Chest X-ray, PA view. Patient: 33 years old, sex M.
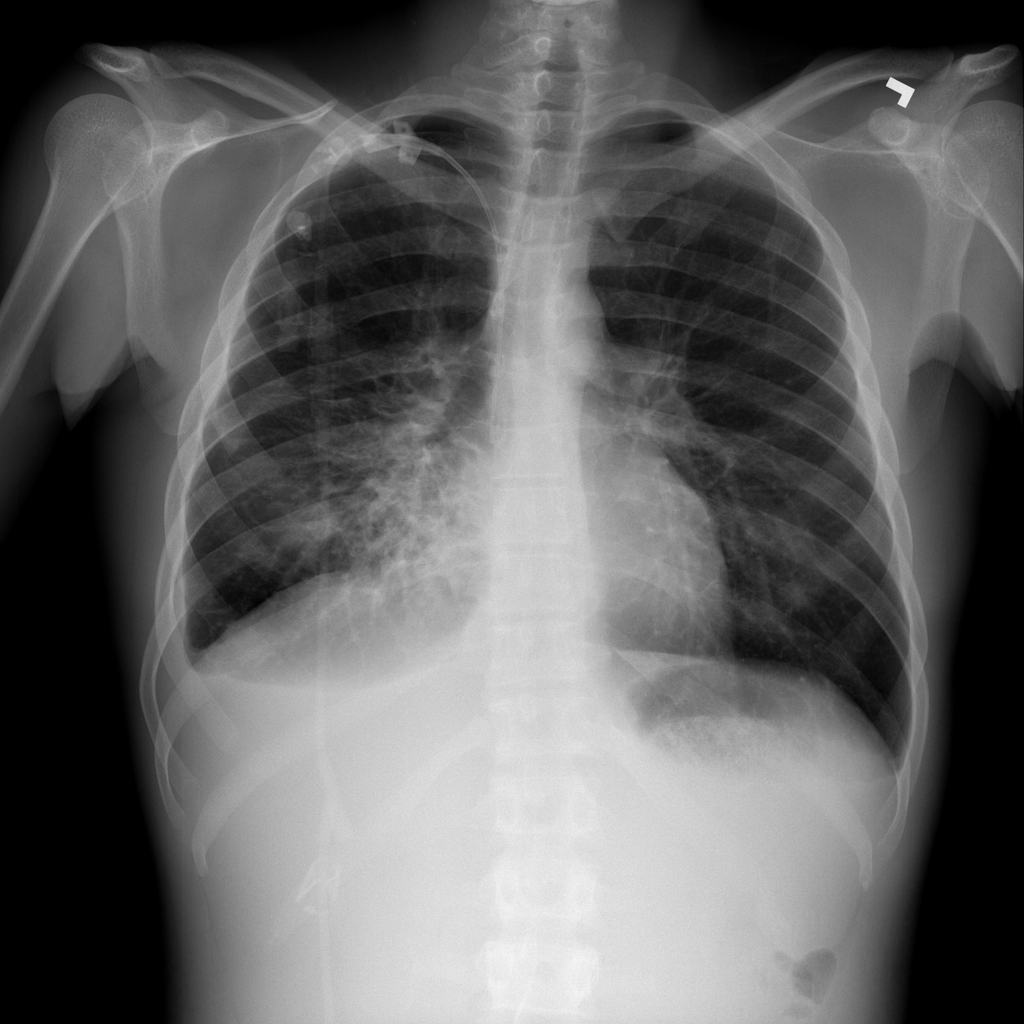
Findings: Effusion, Infiltration